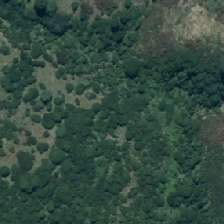
Land cover: manuka_kanuka